Question: This may be a very simple issue, but I've been stuck with this for a week. I'm using an UIImageView to display a Dropbox branding PNG image. I see it alright in Interface Builder, but it's easy to notice a strong pixelation in the iOS Simulator and in the actual device (an iPad). Here I attach a screen capture of the IB together with the simulator:

I would really appreciate any hint.
Thanks in advance!
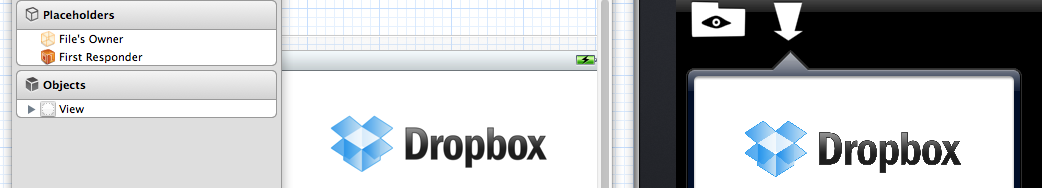
Answer: InterfaceBuilder is a completely different environment than iOS or even the simulator. Layout and such should translate, but the way everything looks should always be judged (and therefore designed for) the end product.
It looks like your image is being stretched slightly. There are any number of reasons for this. The first thing to check is the resizing mask on your UIImageView. It's generally bad for UIImageViews to autoresize - for this very reason.
By the way, autoresizing is UIKit's way of making sure that subviews still fit/look good when their parent view changes size. You can specify how much you want a subview to move around, also how much you want it to stretch. Read about it <URL>.
What you will want to do is design your view -- answer the question: how big do I want this image to be in the final product? -- and then make the actual png that size (also produce an @2x variant that is double the size for retina displays). Then, when you design in IB, make your UIImageView that size as well, and make sure that the autoresizing settings are set to prohibit stretching.
This ought to fix your problem.